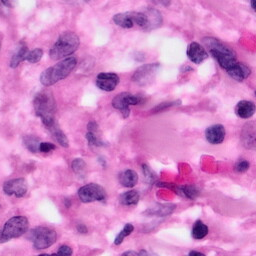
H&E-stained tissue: Pancreatic